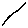
Label: line